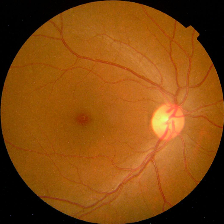
Diabetic retinopathy grade: No DR